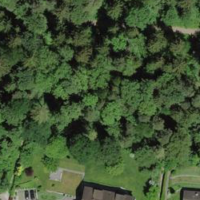
EUNIS habitat code: 44
Species observed at this site:
Lonicera acuminata